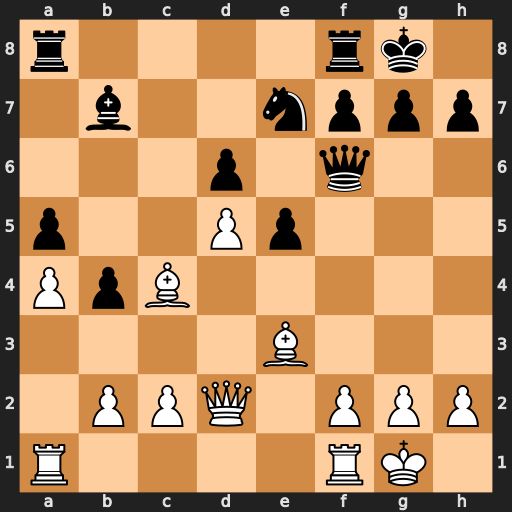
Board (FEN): r4rk1/1b2nppp/3p1q2/p2Pp3/PpB5/4B3/1PPQ1PPP/R4RK1
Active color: w
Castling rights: -
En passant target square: -
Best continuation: Bg5 Qg6 Bxe7